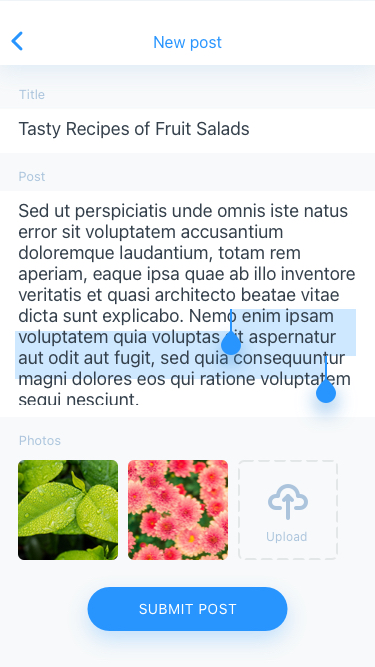
Text in this UI design:
Sed ut perspiciatis unde omnis iste natus error sit voluptatem accusantium doloremque laudantium, totam rem aperiam, eaque ipsa quae ab illo inventore veritatis et quasi architecto beatae vitae dicta sunt explicabo. Nemo enim ipsam voluptatem quia voluptas sit aspernatur aut odit aut fugit, sed quia consequuntur magni dolores eos qui ratione voluptatem sequi nesciunt.
Post
Tasty Recipes of Fruit Salads
Title
Upload
Photos